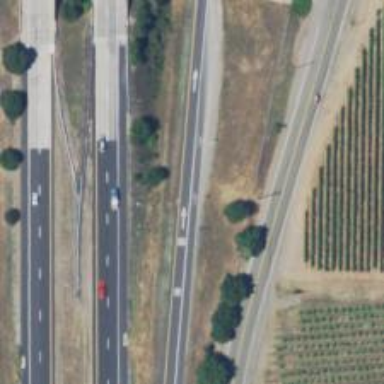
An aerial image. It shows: Motorway link.